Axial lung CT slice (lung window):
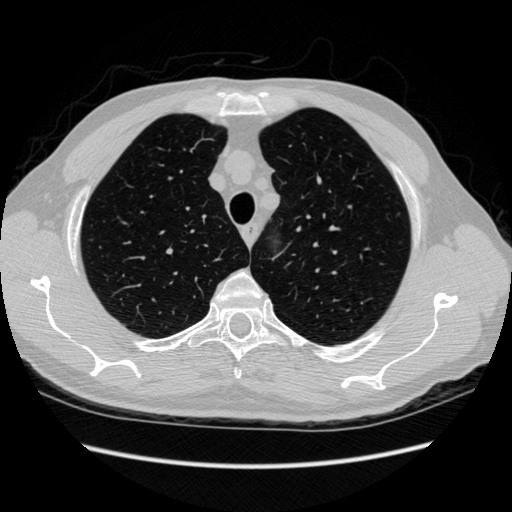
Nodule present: no